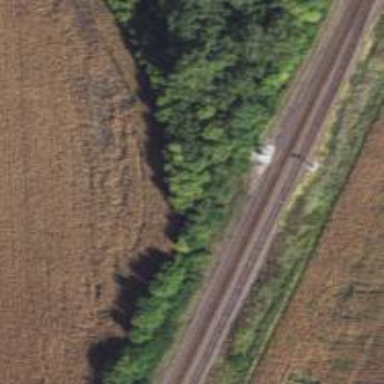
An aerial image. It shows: Abandoned spur railway.